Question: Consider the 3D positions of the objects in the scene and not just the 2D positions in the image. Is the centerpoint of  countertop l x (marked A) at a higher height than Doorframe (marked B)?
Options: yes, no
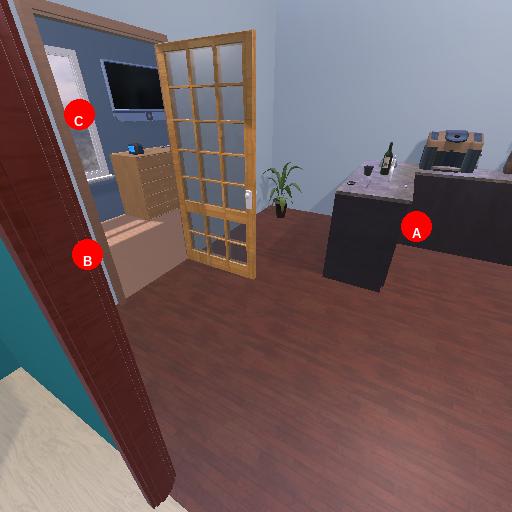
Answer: yes